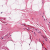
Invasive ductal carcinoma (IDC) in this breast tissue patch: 0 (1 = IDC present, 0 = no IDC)